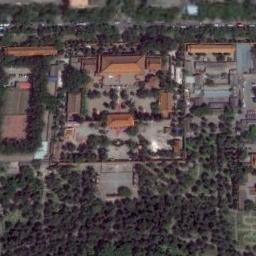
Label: palace